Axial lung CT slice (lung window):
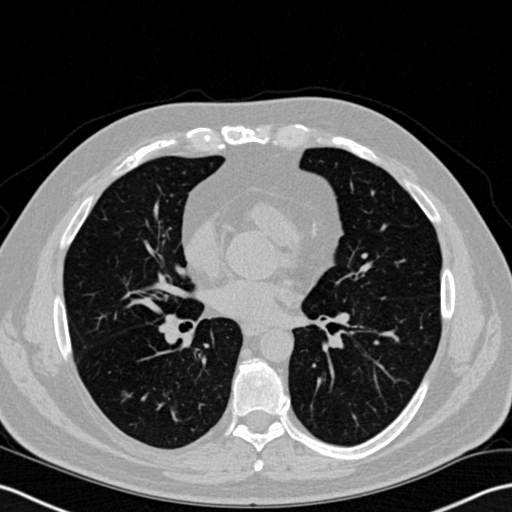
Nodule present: yes
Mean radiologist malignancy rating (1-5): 2.5